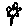
Label: flower